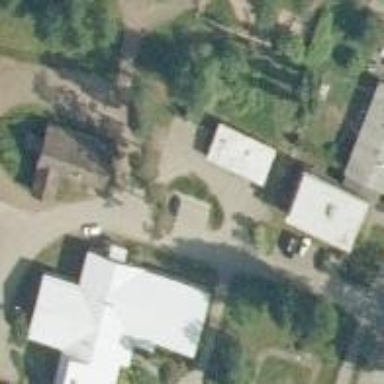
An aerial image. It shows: Veterinary facility.